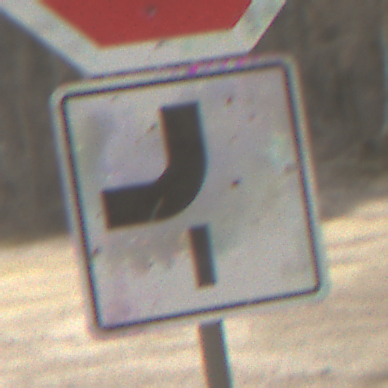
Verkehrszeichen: VerlaufVorfahrtsstrasse7
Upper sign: Stop
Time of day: MorningAfternoon
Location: Outdoor (Nature)
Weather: PartlyCloudy
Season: Winter
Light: Natural